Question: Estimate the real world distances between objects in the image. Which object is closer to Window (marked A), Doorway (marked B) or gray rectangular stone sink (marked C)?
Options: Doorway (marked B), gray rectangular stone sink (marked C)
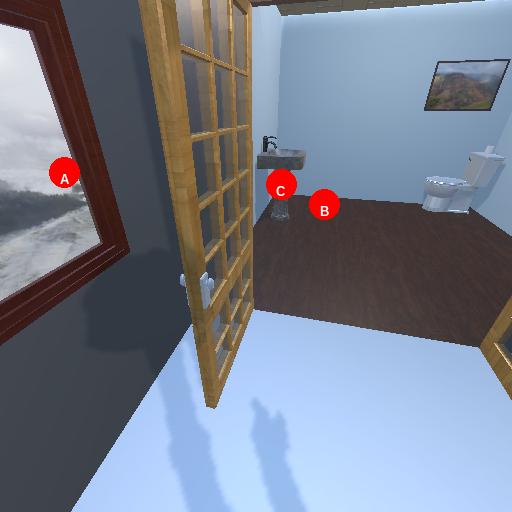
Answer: Doorway (marked B)